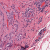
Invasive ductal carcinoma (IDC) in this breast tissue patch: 1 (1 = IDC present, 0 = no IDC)